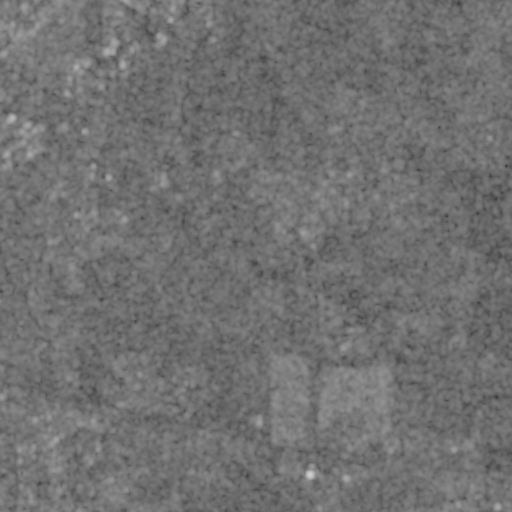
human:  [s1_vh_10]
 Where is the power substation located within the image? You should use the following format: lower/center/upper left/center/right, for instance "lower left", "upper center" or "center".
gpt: The power substation is located in the upper left of the image.
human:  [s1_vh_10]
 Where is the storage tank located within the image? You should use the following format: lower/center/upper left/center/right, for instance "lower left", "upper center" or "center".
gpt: The storage tank is located in the upper left of the image.
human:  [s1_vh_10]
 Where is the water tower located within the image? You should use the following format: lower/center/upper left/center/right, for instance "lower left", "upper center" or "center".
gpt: The water tower is located in the center right of the image.
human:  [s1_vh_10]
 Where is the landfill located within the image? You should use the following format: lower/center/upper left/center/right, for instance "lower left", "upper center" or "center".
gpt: There is no landfill in the image.

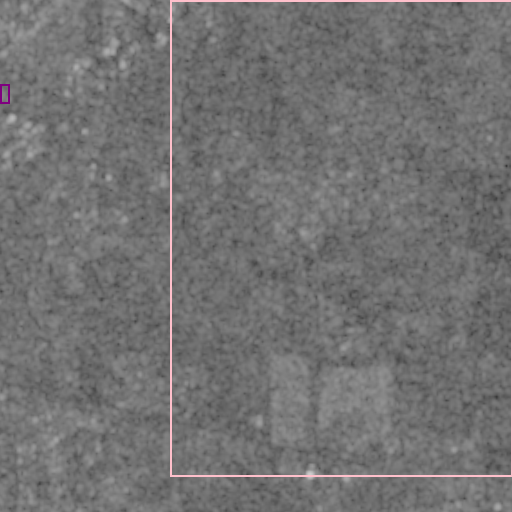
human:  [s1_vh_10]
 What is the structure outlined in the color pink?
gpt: The structure outlined in pink is a crop field.
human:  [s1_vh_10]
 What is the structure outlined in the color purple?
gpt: The structure outlined in purple is a power substation.
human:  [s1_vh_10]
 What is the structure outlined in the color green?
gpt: There is no green outline.